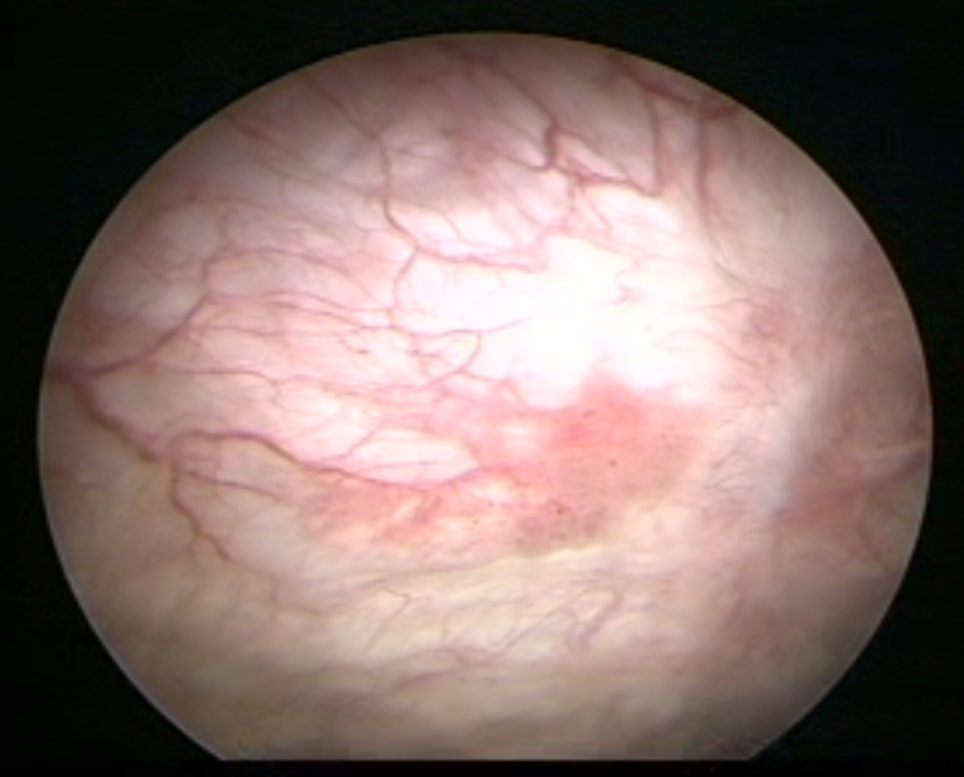
Modality: WLC
Class: Malignant
Subclass: LowGradePapillary
Lesion: L1
Stage: Ta
Morphology: Papillary
Bladder cancer association: Yes